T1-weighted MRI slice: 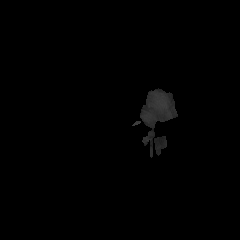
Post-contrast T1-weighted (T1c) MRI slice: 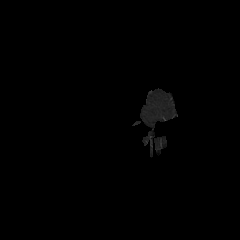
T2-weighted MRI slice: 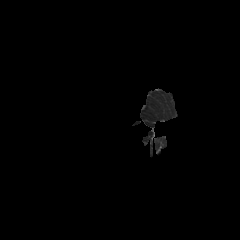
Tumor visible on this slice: no